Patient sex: M
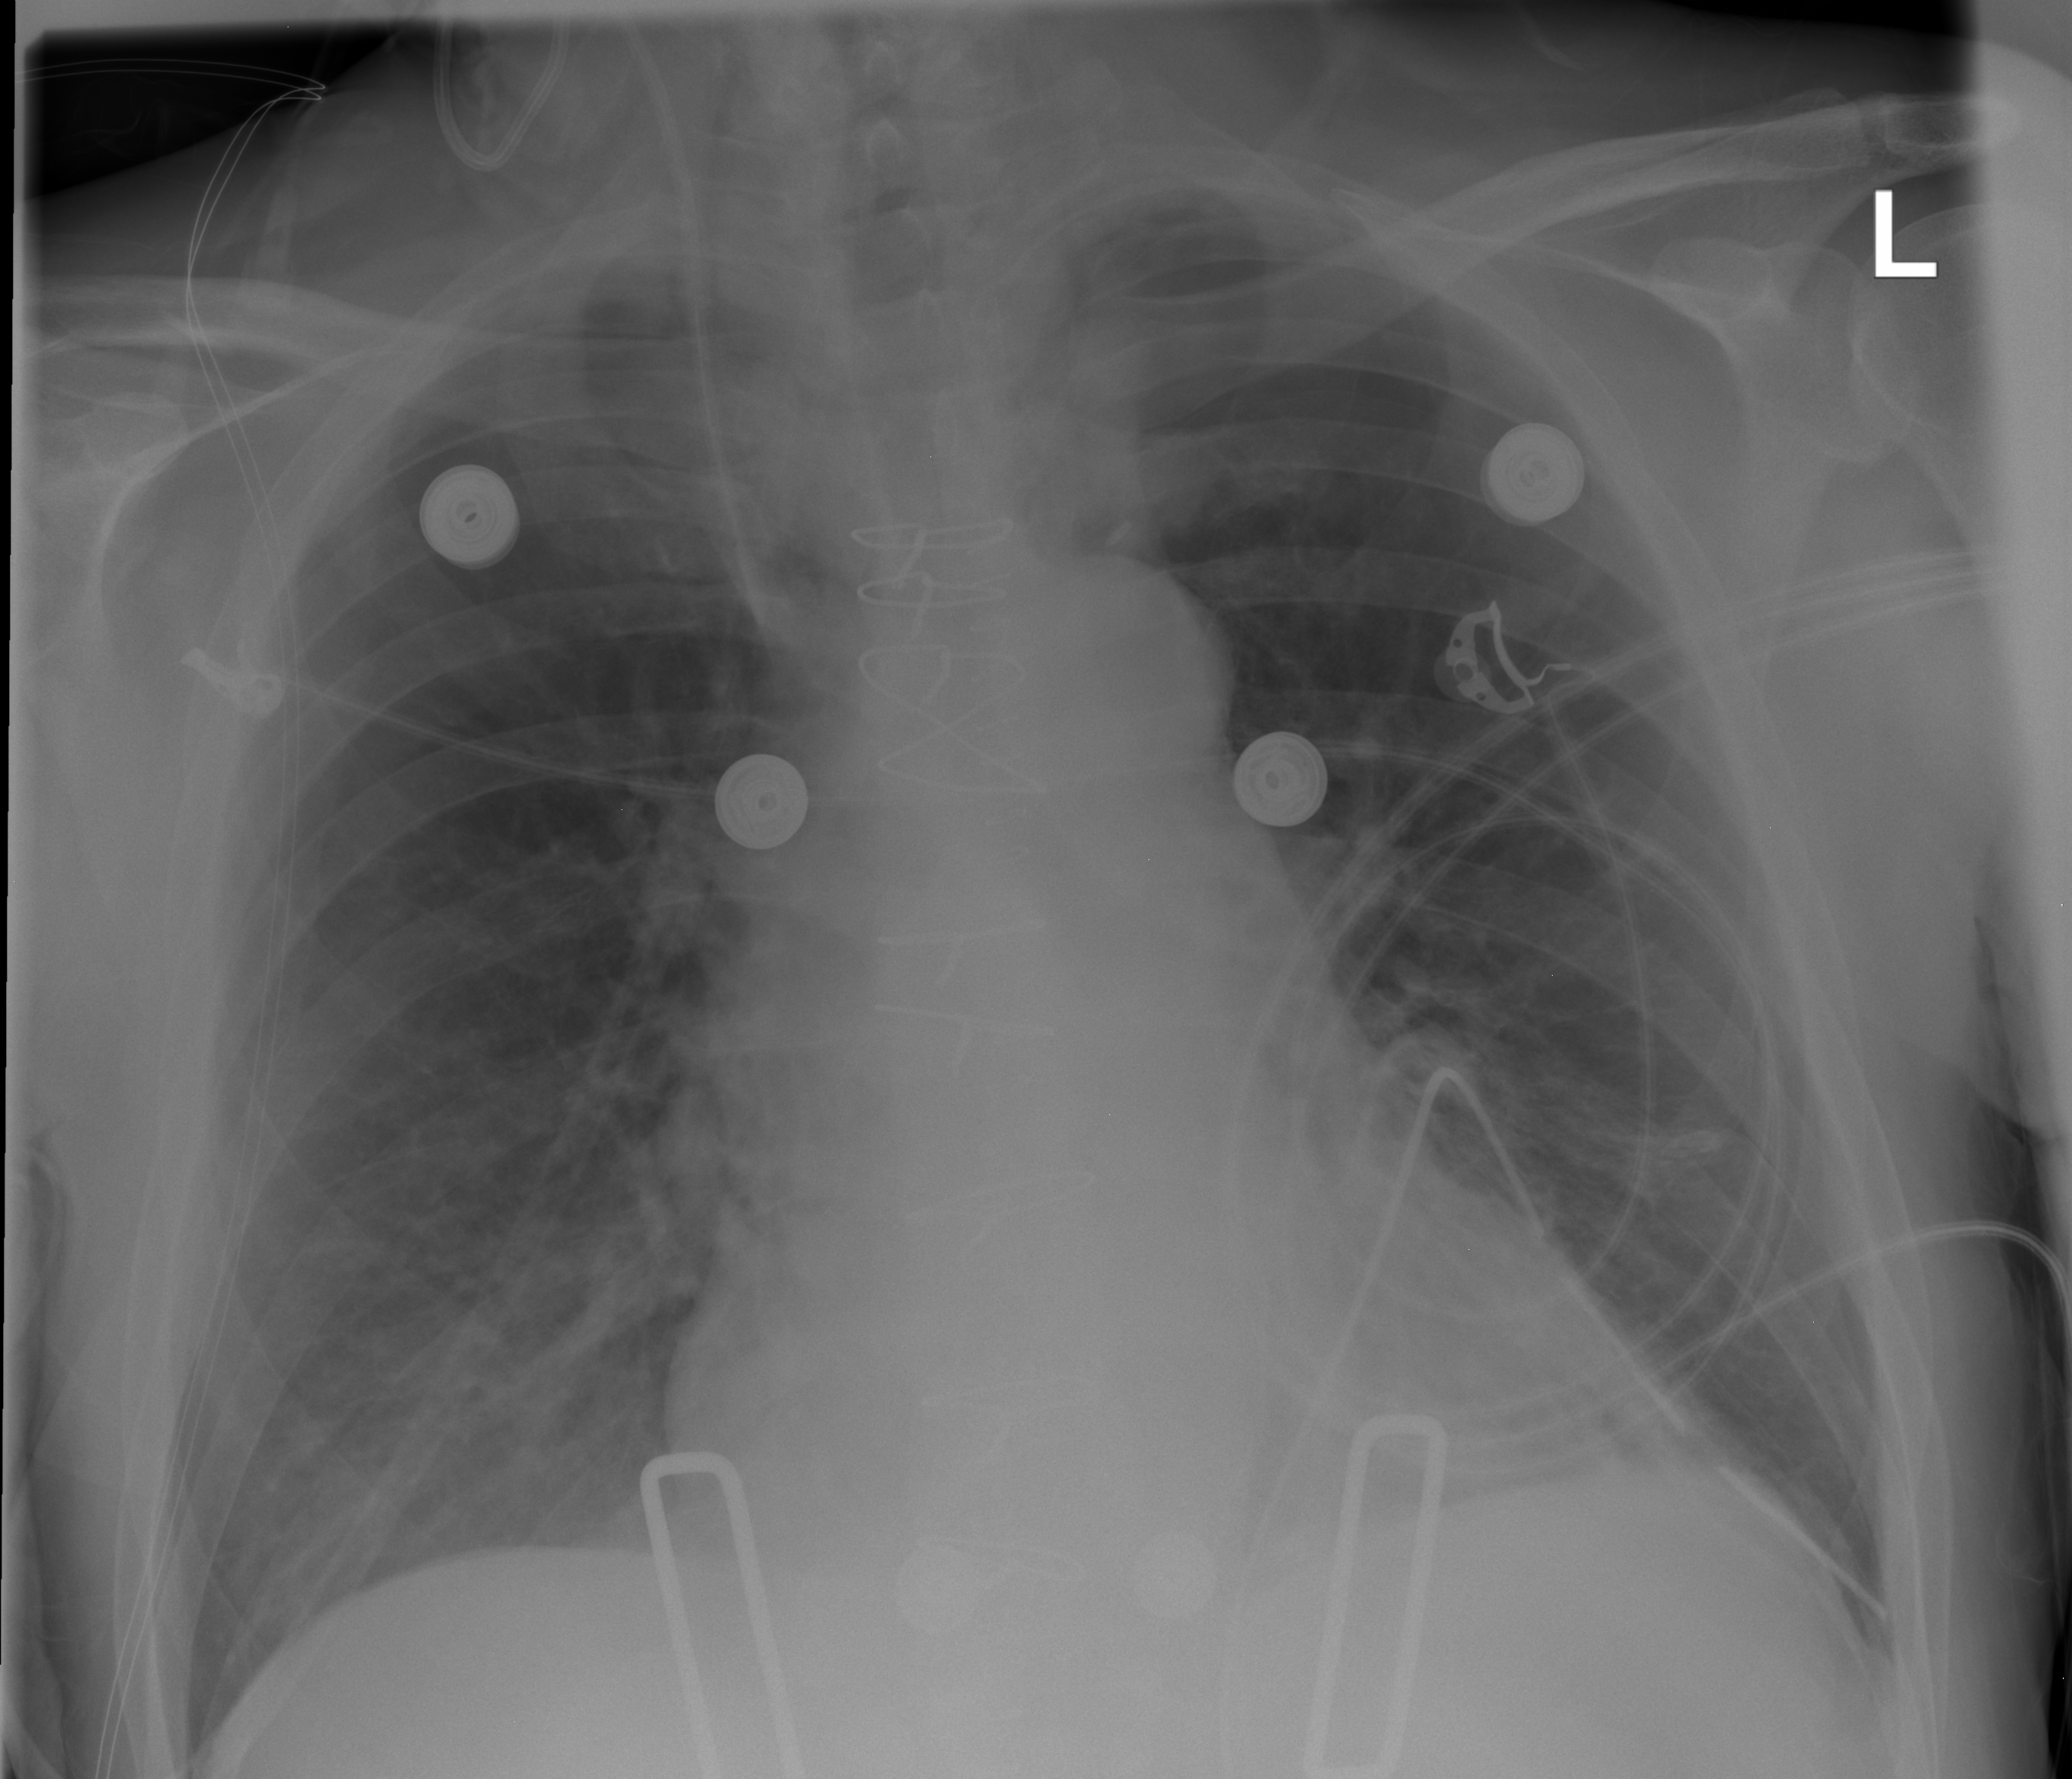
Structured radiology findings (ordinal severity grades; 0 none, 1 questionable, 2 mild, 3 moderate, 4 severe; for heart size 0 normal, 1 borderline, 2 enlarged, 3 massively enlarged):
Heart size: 2
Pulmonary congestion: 2
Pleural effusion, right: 0
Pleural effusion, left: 0
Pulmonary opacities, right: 0
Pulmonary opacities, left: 0
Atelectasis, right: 2
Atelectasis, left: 0